Question: I've got lines of text inside a div that alternate background colors to make it easier to read. Each of these has a display: block; property so the background-color spans the entire width of the div.
However, this puts each line of text rather far apart. If I bring the lines closer with line-height, the background-color no longer covers the text appropriately.
Here's an image showing what's happening:

Does anyone have any suggestions about how to get this to look like the original, minus the space between lines?
Edit: Here's a jfiddle example: <URL>
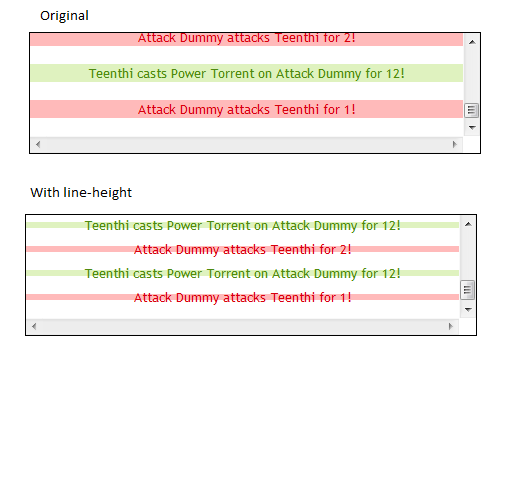
Answer: You have explicit line breaks in your markup.
These have a non-zero height, hence the gaps.
I forked your fiddle: <URL>
I think this is what you're after.